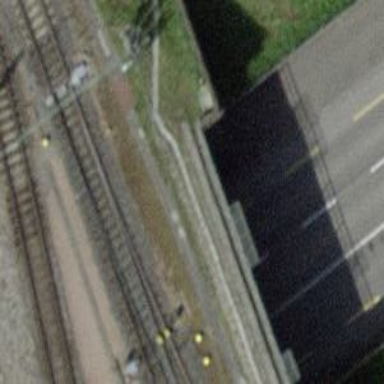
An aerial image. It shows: Tunnel path with asphalt surface.